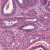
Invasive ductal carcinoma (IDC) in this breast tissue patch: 0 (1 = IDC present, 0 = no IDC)